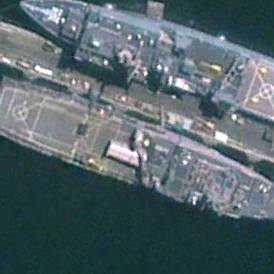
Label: combat